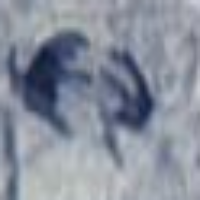
Label: anaphase